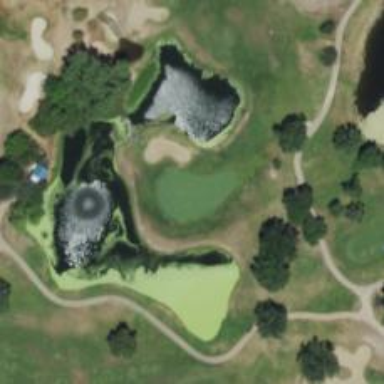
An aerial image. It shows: View of golf hole.